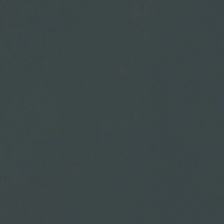
Land cover: lake_pond